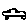
Label: car